Current action and preconditions to check: trajectory_clear

Your task: For each precondition in the list above, predict whether it will hold at this action.

Consider the current scene as observed from the mobile robot's camera, and analyze the predicted future states of all dynamic agents (e.g., people, animals, vehicles, or any moving entities) within the NEXT SECOND.

IMPORTANT: Only answer "very likely" if you are absolutely certain—based on strong, clear evidence—that a dynamic agent will violate the precondition in the predicted future state. Do NOT answer "very likely" for unlikely, ambiguous, or low-probability risks.

Ask yourself for each precondition: Is there a high probability, with clear and convincing evidence, that the predicted future states of any dynamic agent will interfere with the predicted future state of the currently executing action within the NEXT SECOND, causing that precondition to fail?

Assess the risk level based on these predictions. Use "likely" or "very likely" if motions create a clear risk of interference.

Use "neutral" or "improbable" if agents are nearby but their predicted paths are clearly diverging or non-conflicting.

Failure Risk Categories: "very improbable", "improbable", "neutral", "likely", "very likely"

Answer Format: Output ONLY the probability_of_failure value from these categories: "very improbable", "improbable", "neutral", "likely", "very likely"

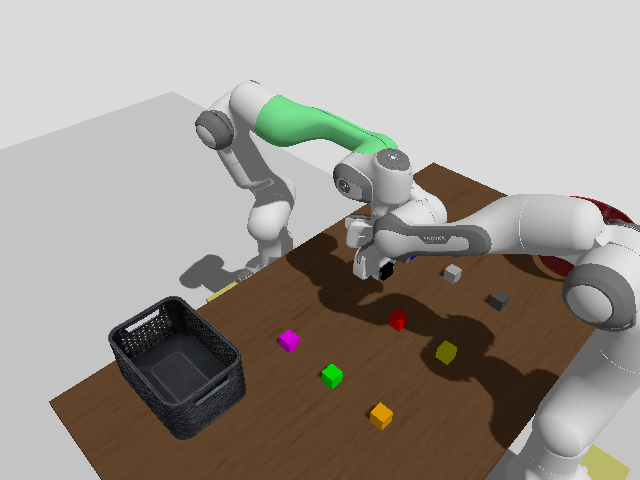

Answer: very likely